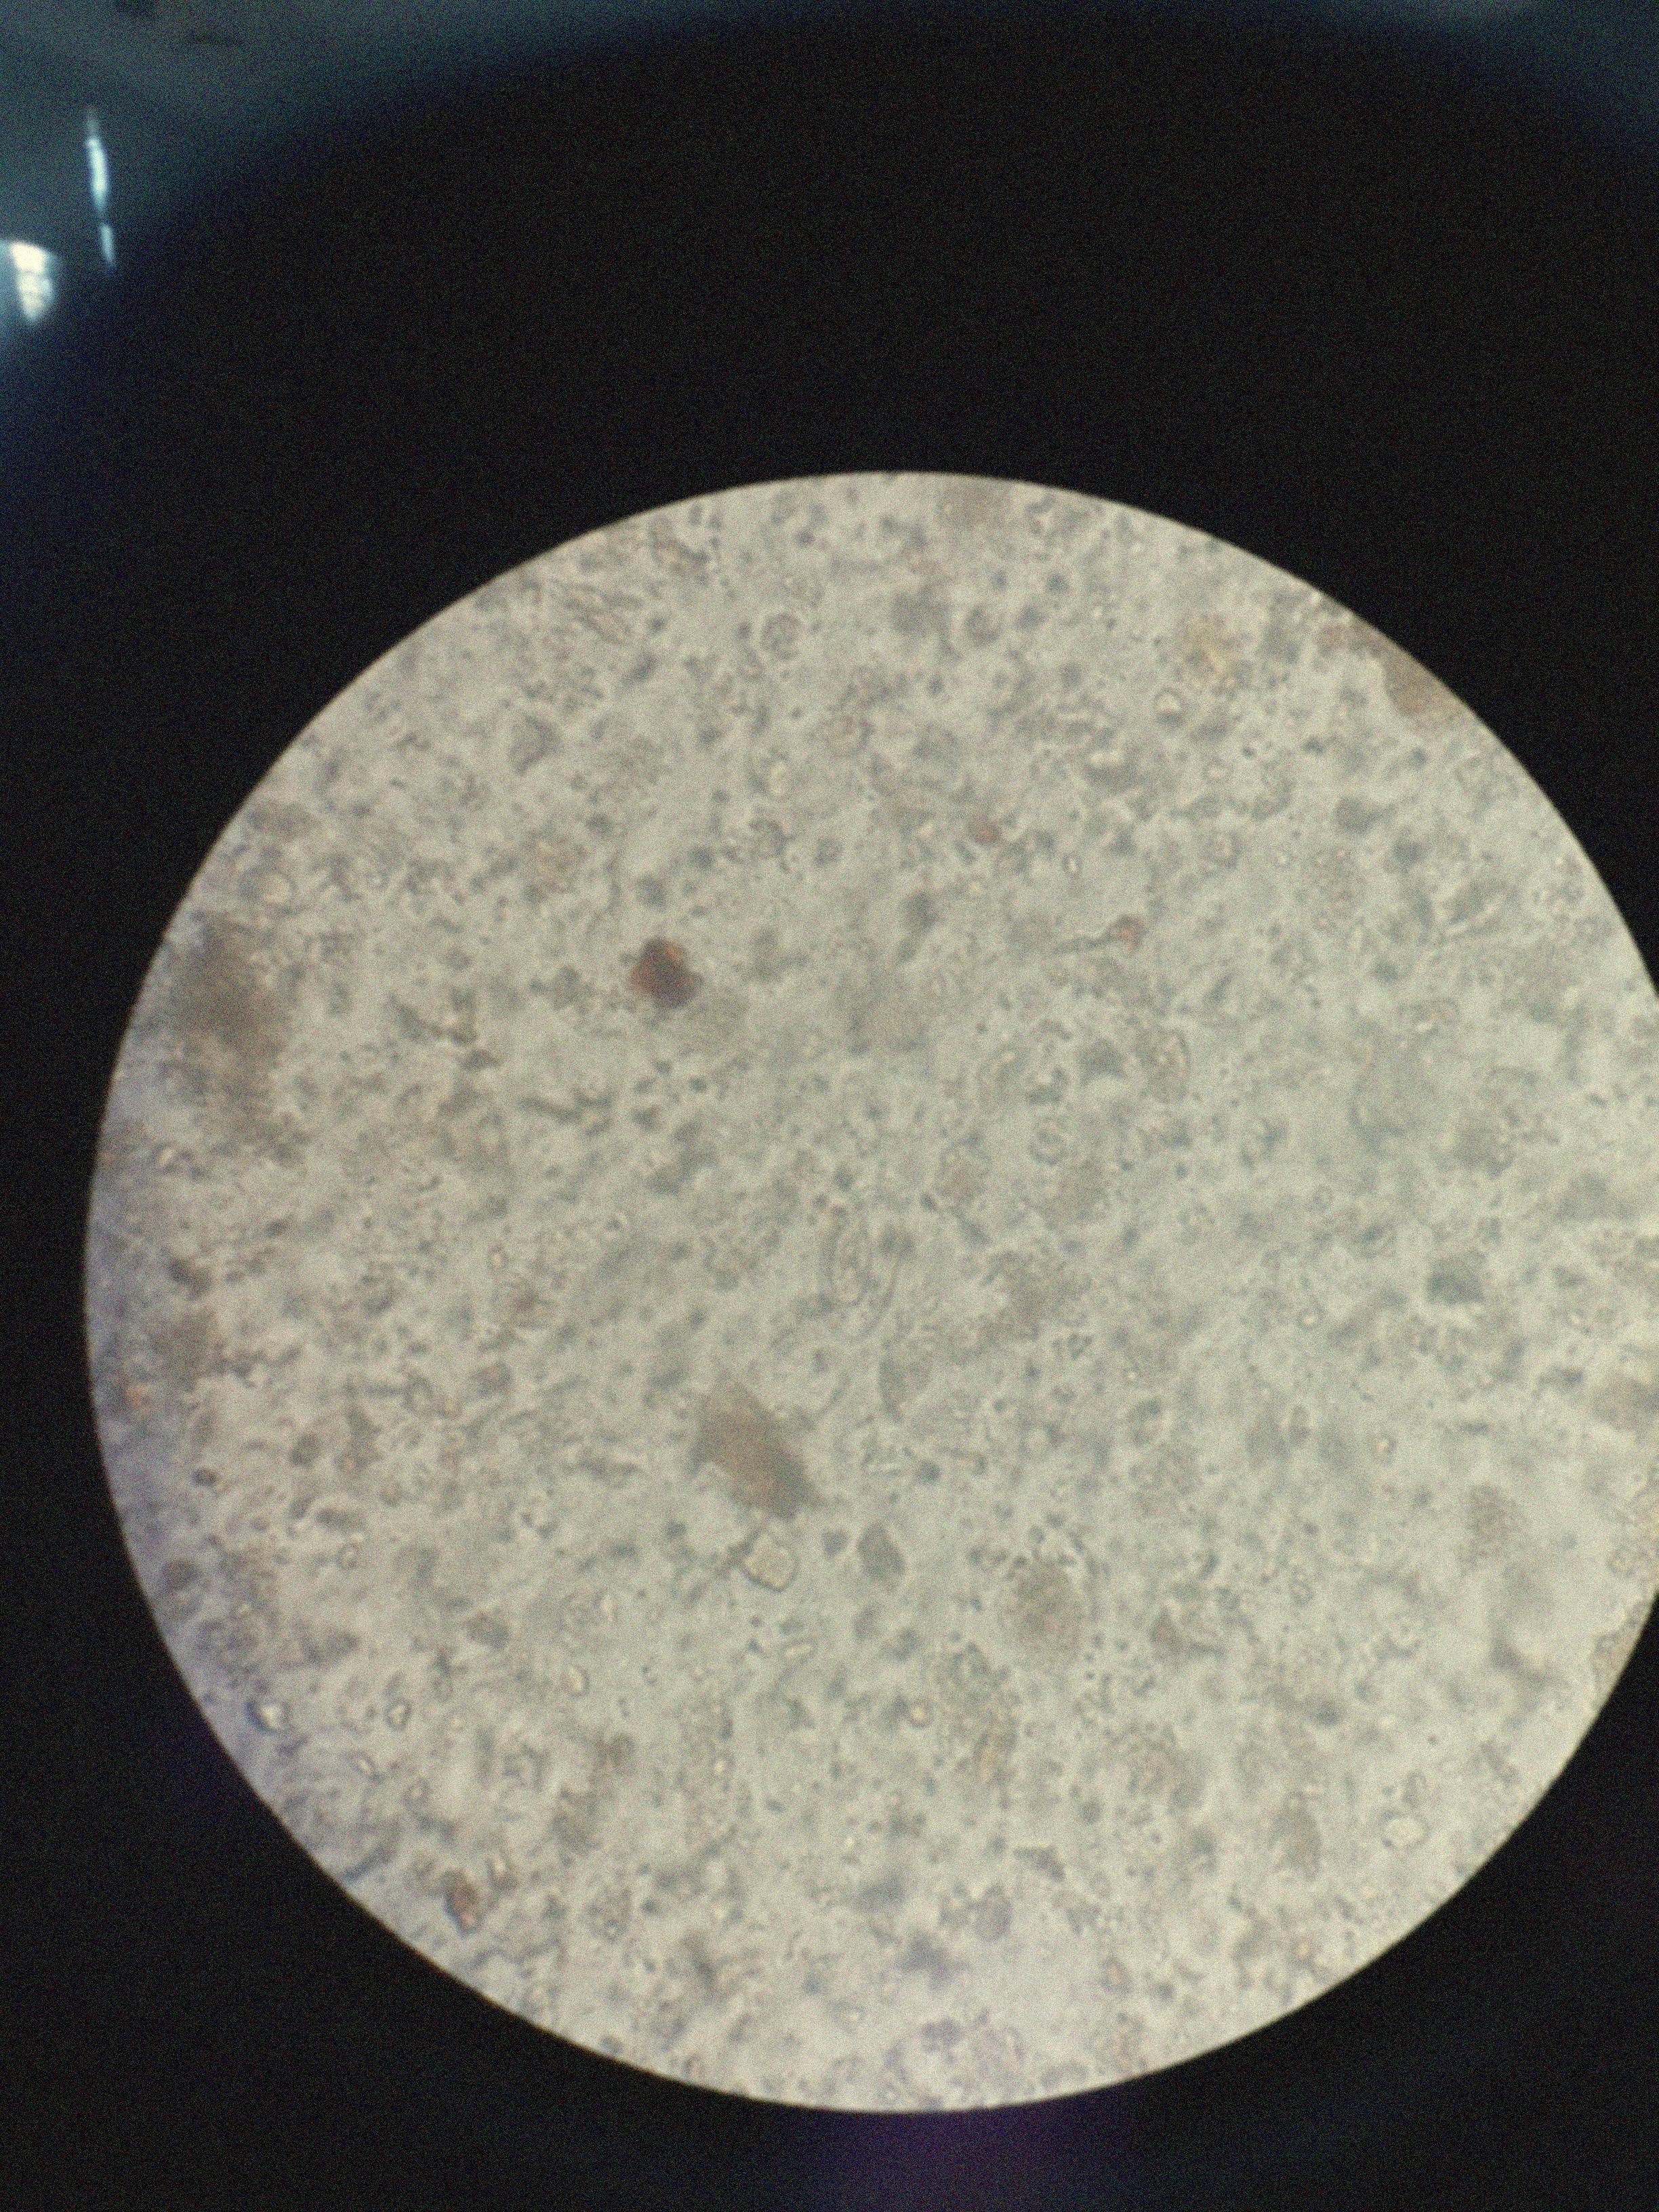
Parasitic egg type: Enterobius vermicularis